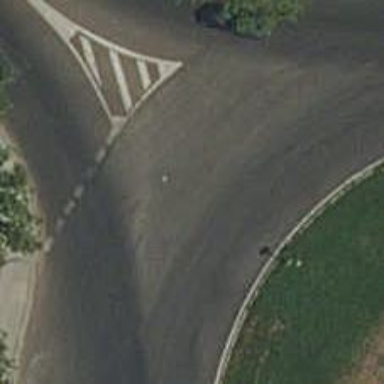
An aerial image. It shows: Tertiary road with asphalt surface leading to roundabout junction.